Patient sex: M
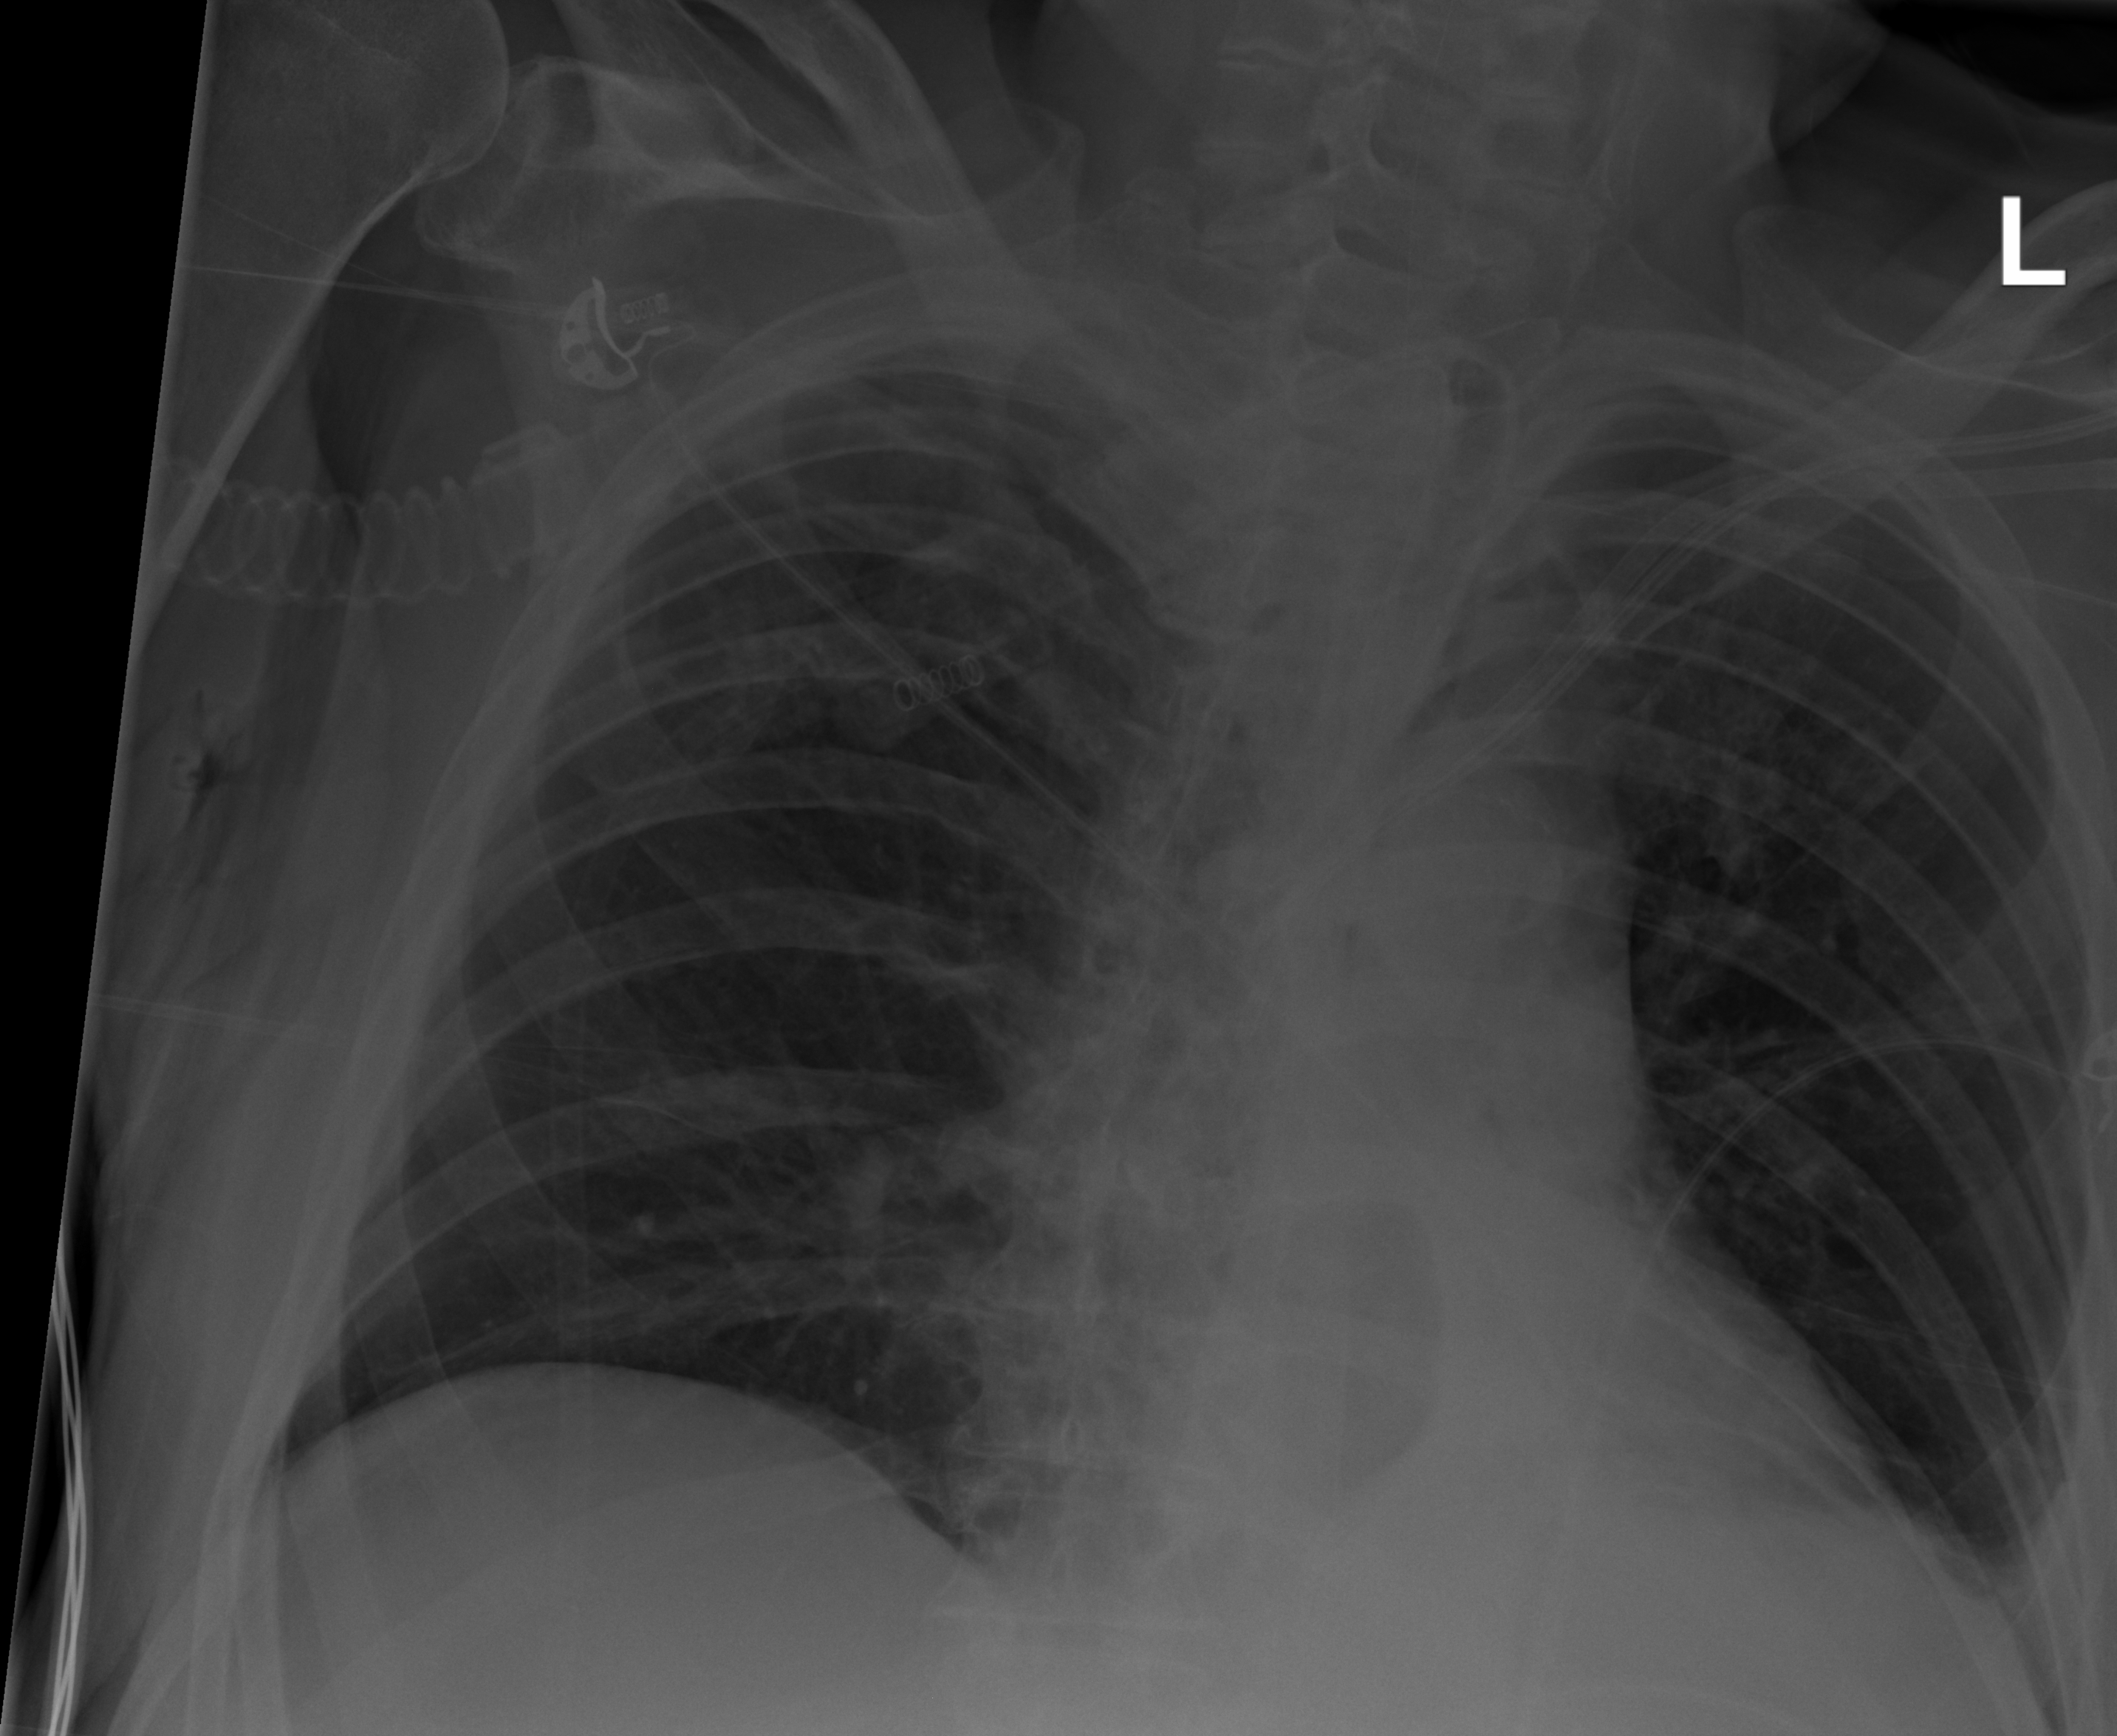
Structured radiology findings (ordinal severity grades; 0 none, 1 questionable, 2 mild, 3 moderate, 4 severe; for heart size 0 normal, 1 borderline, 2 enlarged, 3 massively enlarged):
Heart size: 0
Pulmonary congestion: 0
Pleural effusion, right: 0
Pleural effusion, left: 2
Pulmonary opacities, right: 0
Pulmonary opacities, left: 1
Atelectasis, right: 0
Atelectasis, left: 2